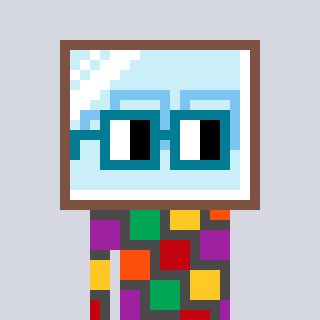
a pixel art character with square dark green glasses, a mirror-shaped head and a grayscale-colored body on a cool background